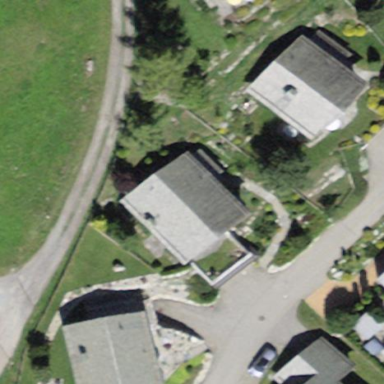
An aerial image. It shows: Detached building.